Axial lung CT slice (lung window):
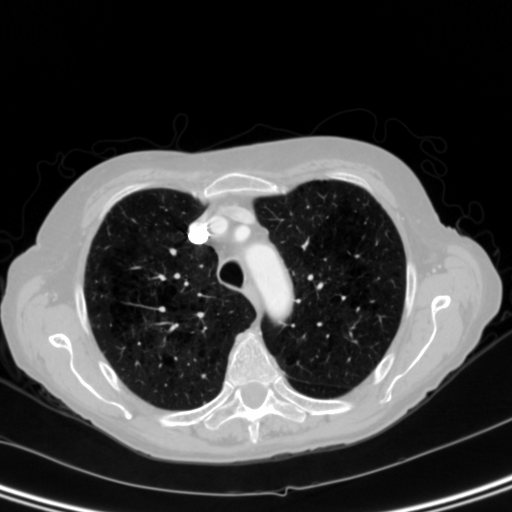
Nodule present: no